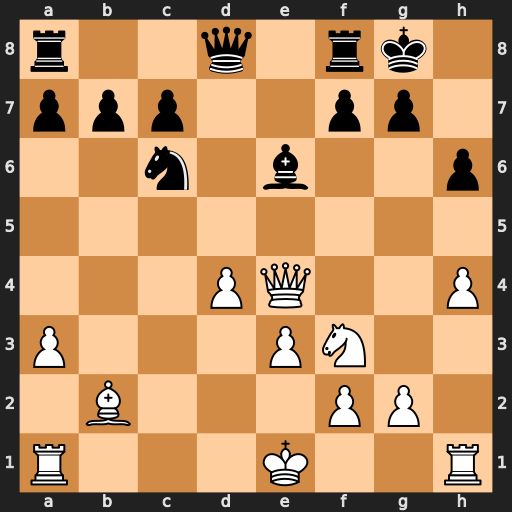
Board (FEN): r2q1rk1/ppp2pp1/2n1b2p/8/3PQ2P/P3PN2/1B3PP1/R3K2R
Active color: w
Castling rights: KQ
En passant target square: -
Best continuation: Ng5 hxg5 hxg5 Re8 Qh4